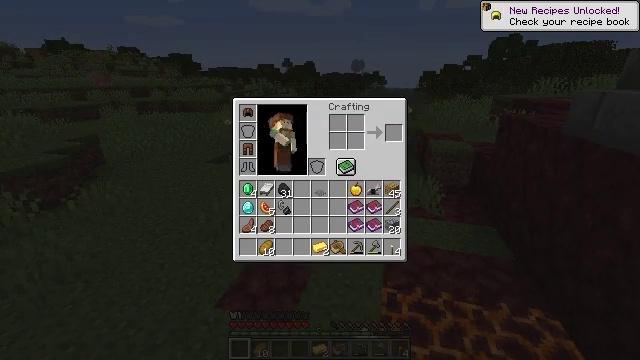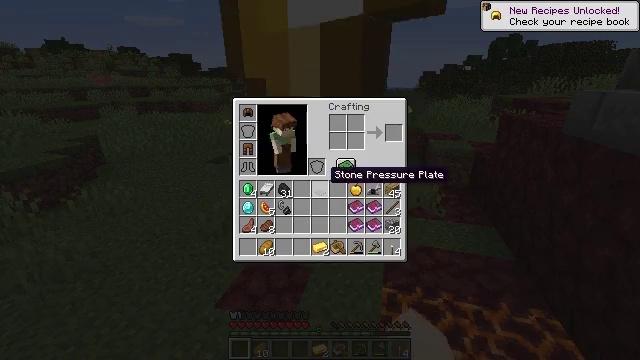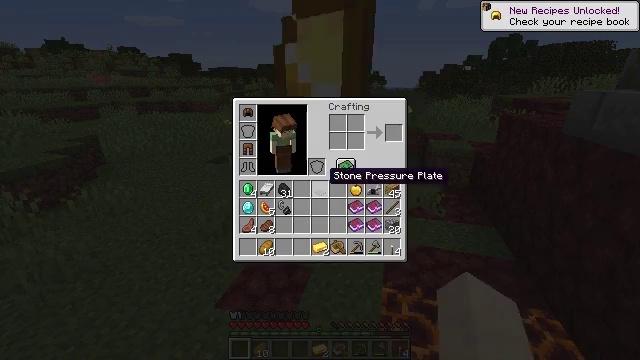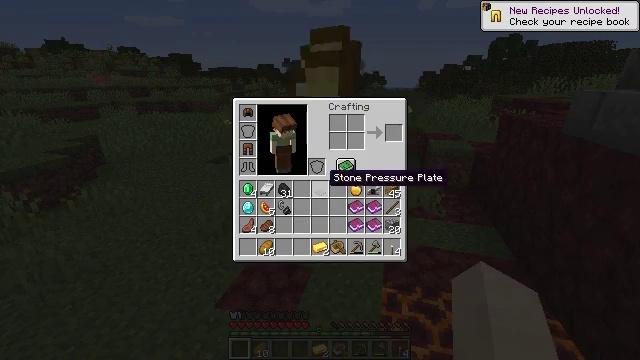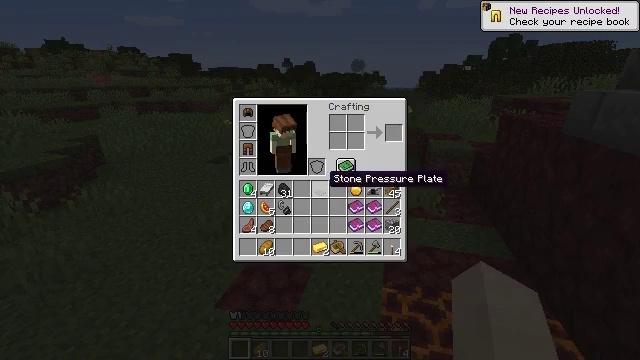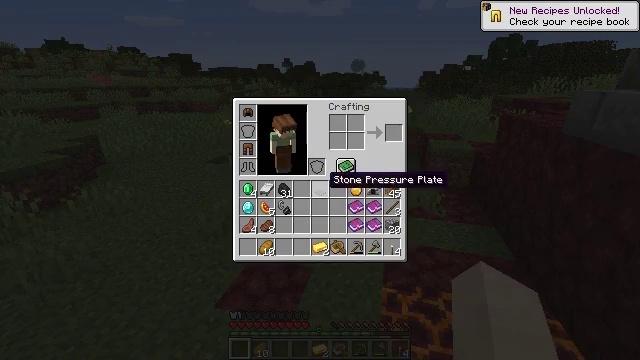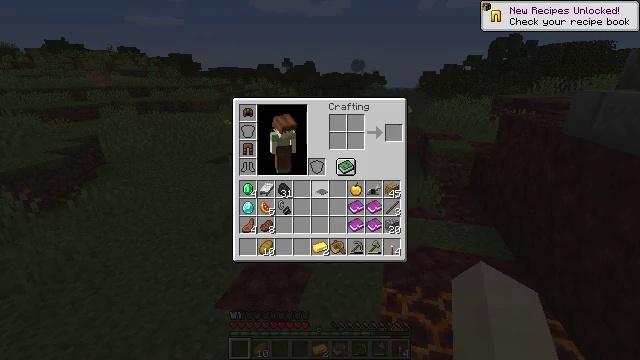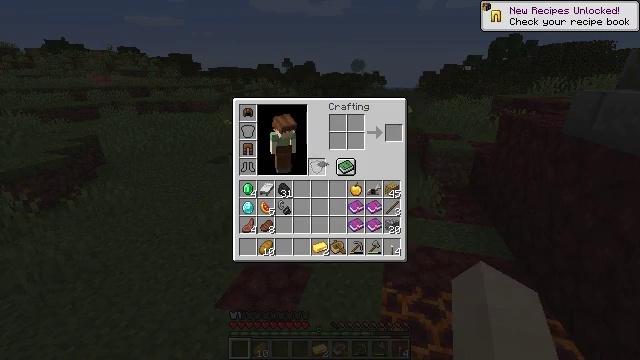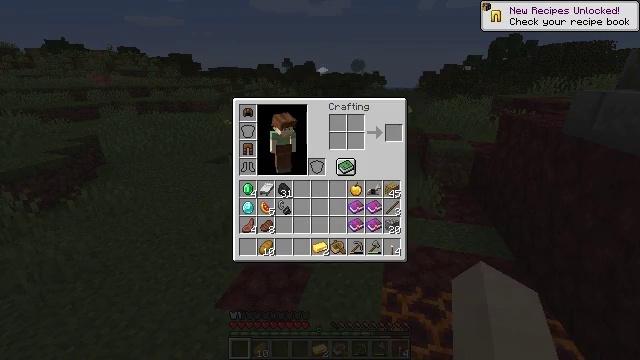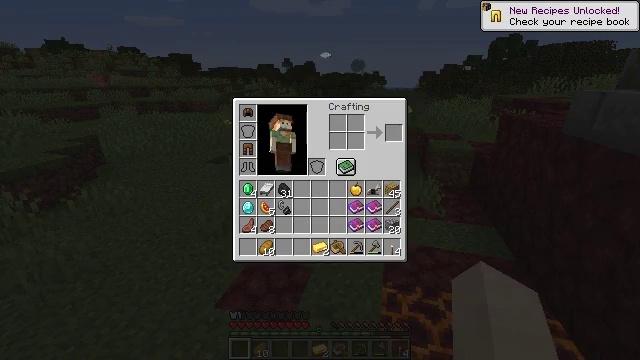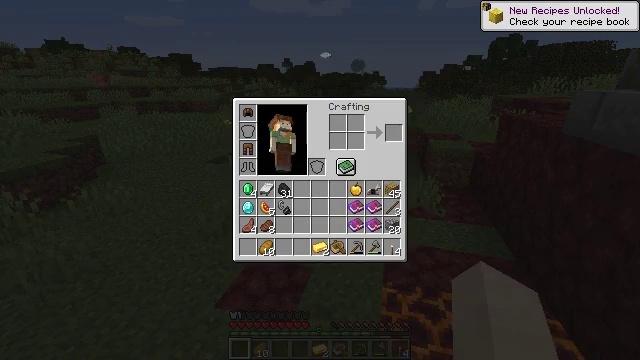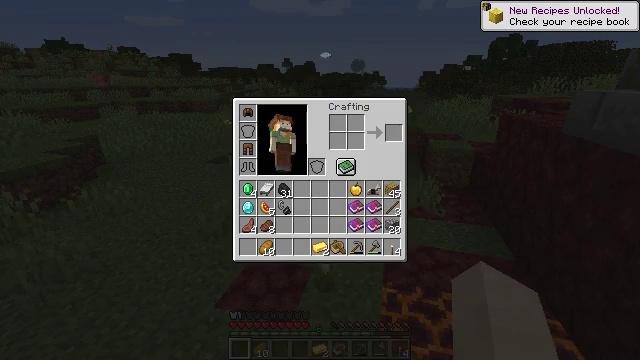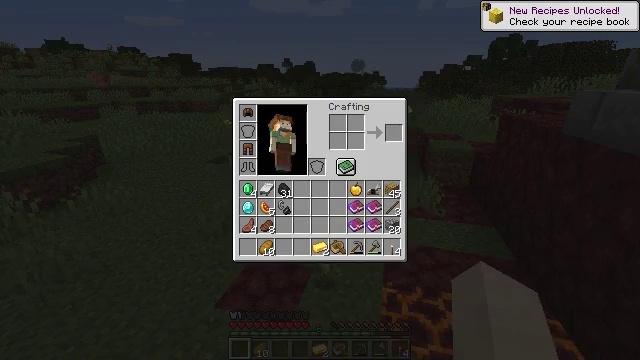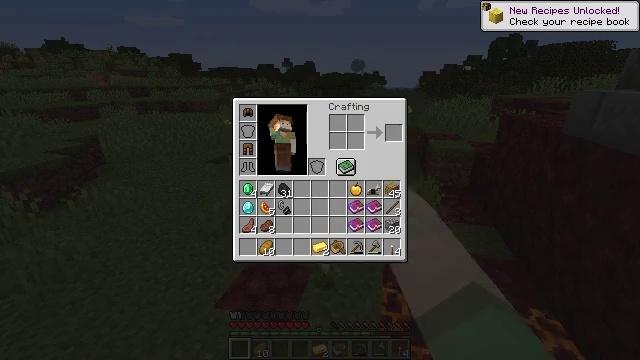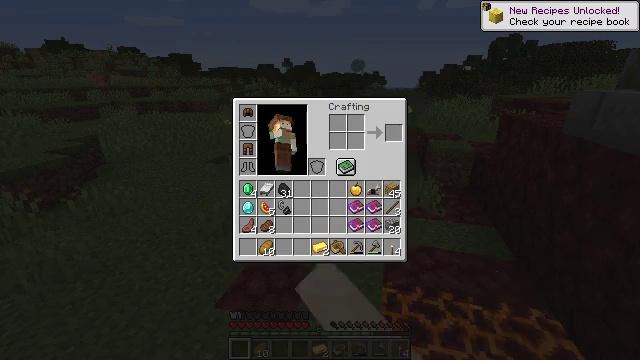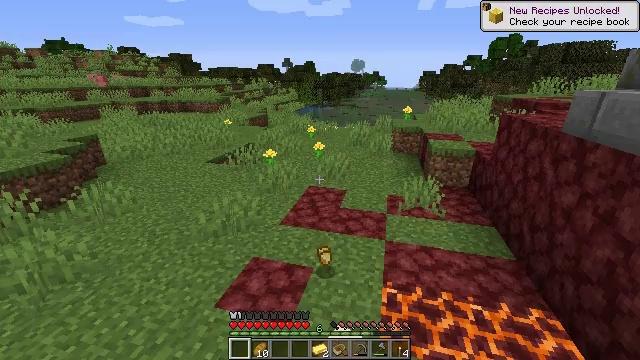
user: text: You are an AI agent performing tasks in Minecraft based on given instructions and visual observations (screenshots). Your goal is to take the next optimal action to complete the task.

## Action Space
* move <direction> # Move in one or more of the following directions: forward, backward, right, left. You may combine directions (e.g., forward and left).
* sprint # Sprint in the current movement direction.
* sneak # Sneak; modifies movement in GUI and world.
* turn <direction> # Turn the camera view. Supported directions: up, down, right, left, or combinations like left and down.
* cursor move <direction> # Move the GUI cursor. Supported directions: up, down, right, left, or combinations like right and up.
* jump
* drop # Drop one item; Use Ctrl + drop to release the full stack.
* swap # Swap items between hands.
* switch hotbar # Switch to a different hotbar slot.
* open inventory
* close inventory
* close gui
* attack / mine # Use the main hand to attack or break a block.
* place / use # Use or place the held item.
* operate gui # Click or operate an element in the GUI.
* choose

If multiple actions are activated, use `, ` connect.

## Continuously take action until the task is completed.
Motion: motion action
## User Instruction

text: Drop a stone pressure plate.
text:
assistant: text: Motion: cursor move left and down, open gui
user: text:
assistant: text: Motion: no_op
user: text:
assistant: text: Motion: no_op
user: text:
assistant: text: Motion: no_op
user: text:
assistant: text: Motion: no_op
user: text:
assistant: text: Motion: operate gui
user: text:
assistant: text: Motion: cursor move up, operate gui
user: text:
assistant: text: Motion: cursor move up
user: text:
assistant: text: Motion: cursor move up, operate gui
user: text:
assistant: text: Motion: operate gui
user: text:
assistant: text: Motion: operate gui
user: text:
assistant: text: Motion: no_op
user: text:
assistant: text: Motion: no_op
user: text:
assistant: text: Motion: no_op
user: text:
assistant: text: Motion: no_op
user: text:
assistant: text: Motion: close gui
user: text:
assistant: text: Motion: open inventory